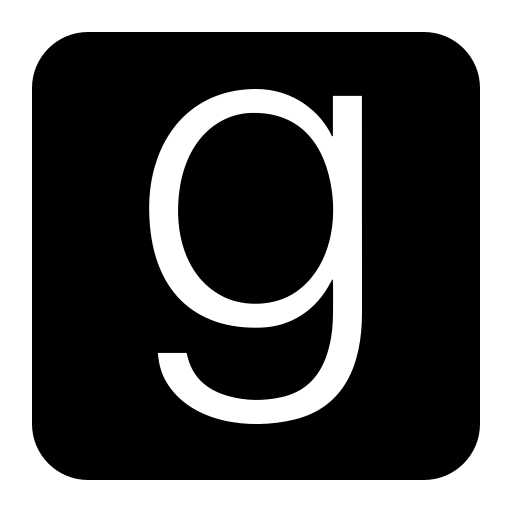
Tags: icon, FontAwesome, fa-icon, brand, goodreads